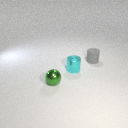
small green metal sphere to the left of small gray rubber cylinder